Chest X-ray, AP view. Patient: 8 years old, sex M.
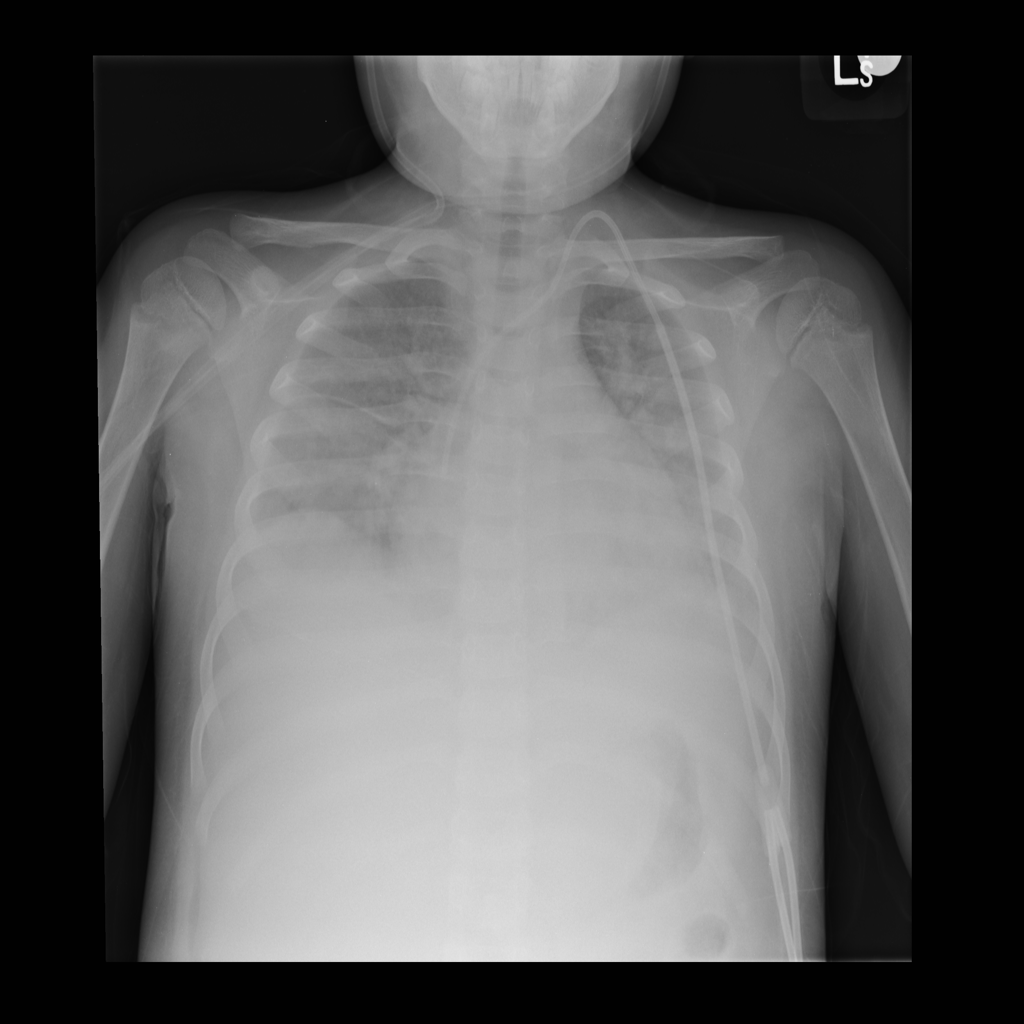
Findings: No Finding